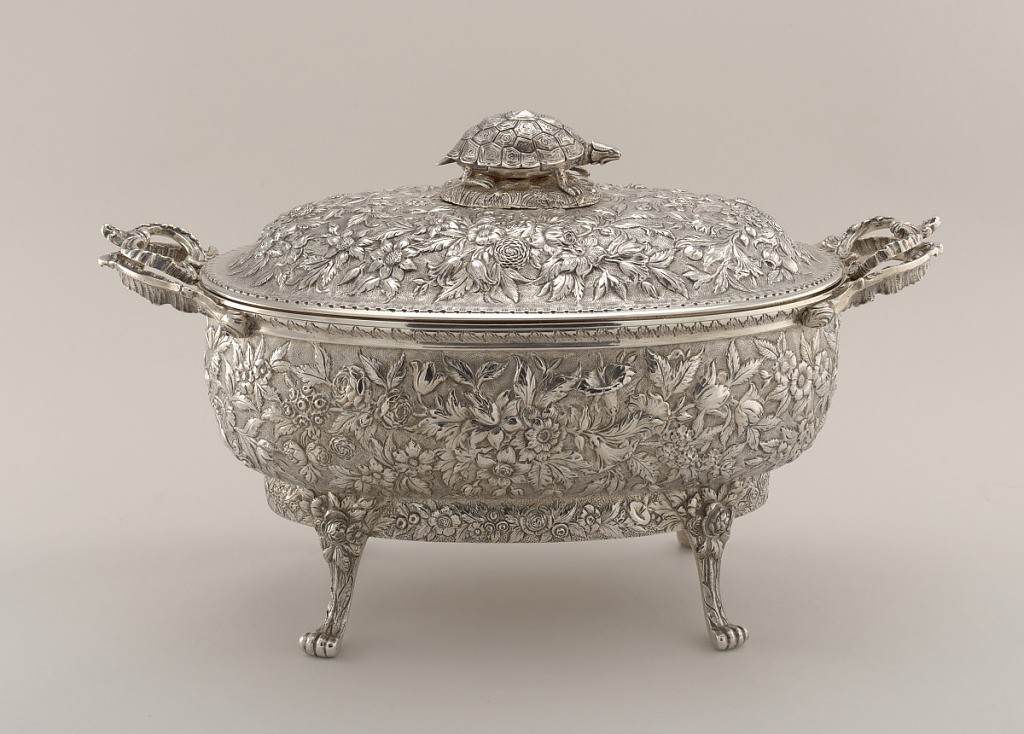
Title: Tureen with Terrapin Lid
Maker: Samuel Kirk & Son, Baltimore, Maryland, USA, 1815 - 1979
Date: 1880–90
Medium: silver
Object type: tureen
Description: Tureen with repoussé and chased flowers covering the surface. The body depicts foliage on a granulated ground. The matching lid has a terrapin turtle finial. The interior is plainly lined with Rococo handles matching exterior handles.